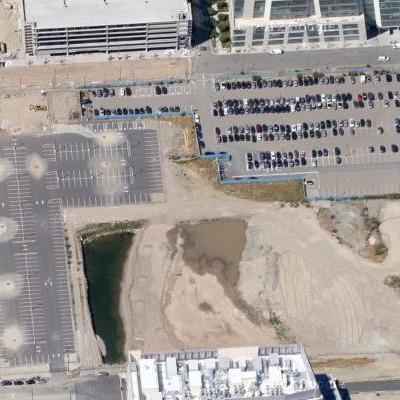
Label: Parking